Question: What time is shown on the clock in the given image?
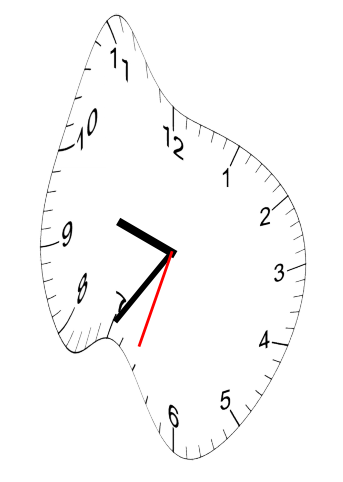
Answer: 09:35:33